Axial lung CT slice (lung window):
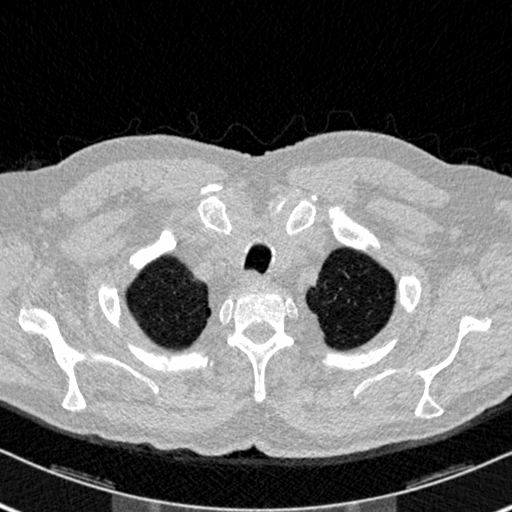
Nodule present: no